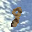
Label: 8